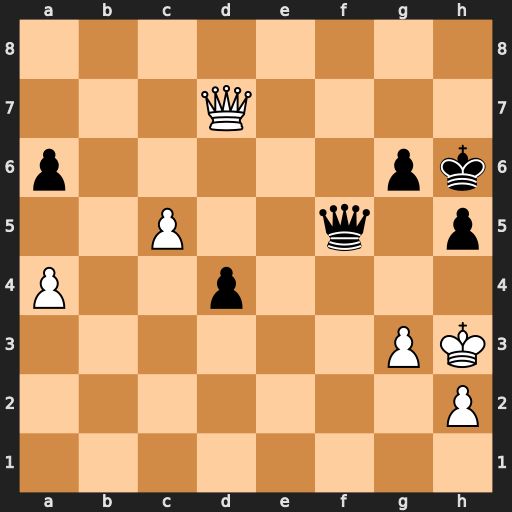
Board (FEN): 8/3Q4/p5pk/2P2q1p/P2p4/6PK/7P/8
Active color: w
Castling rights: -
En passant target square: -
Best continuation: Qxf5 gxf5 Kg2